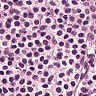
Metastatic tissue present: no